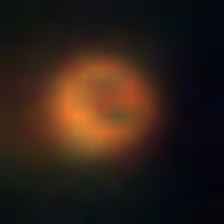
Taxon: NanoPlankton
Group: Other